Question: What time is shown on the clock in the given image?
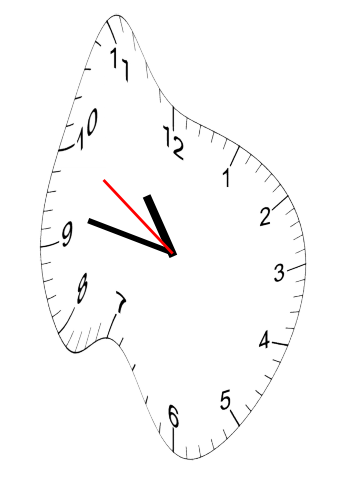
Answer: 10:46:50